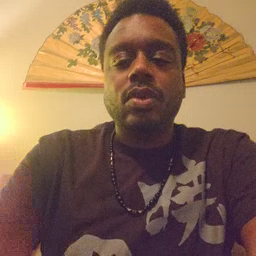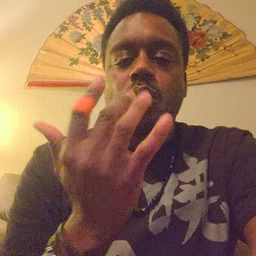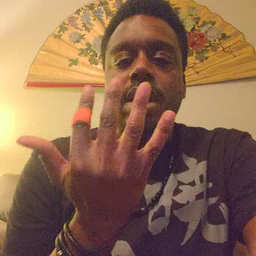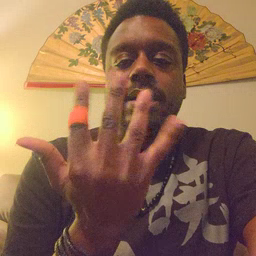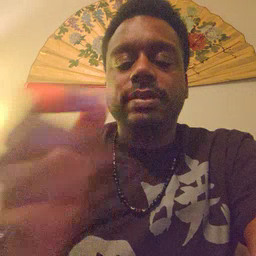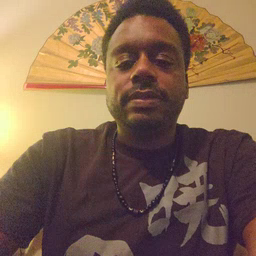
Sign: wait